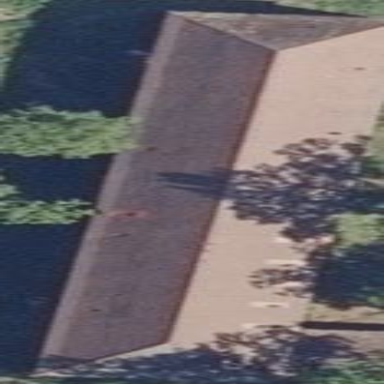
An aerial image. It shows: Building with hipped roof made of roof tiles.